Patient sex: F
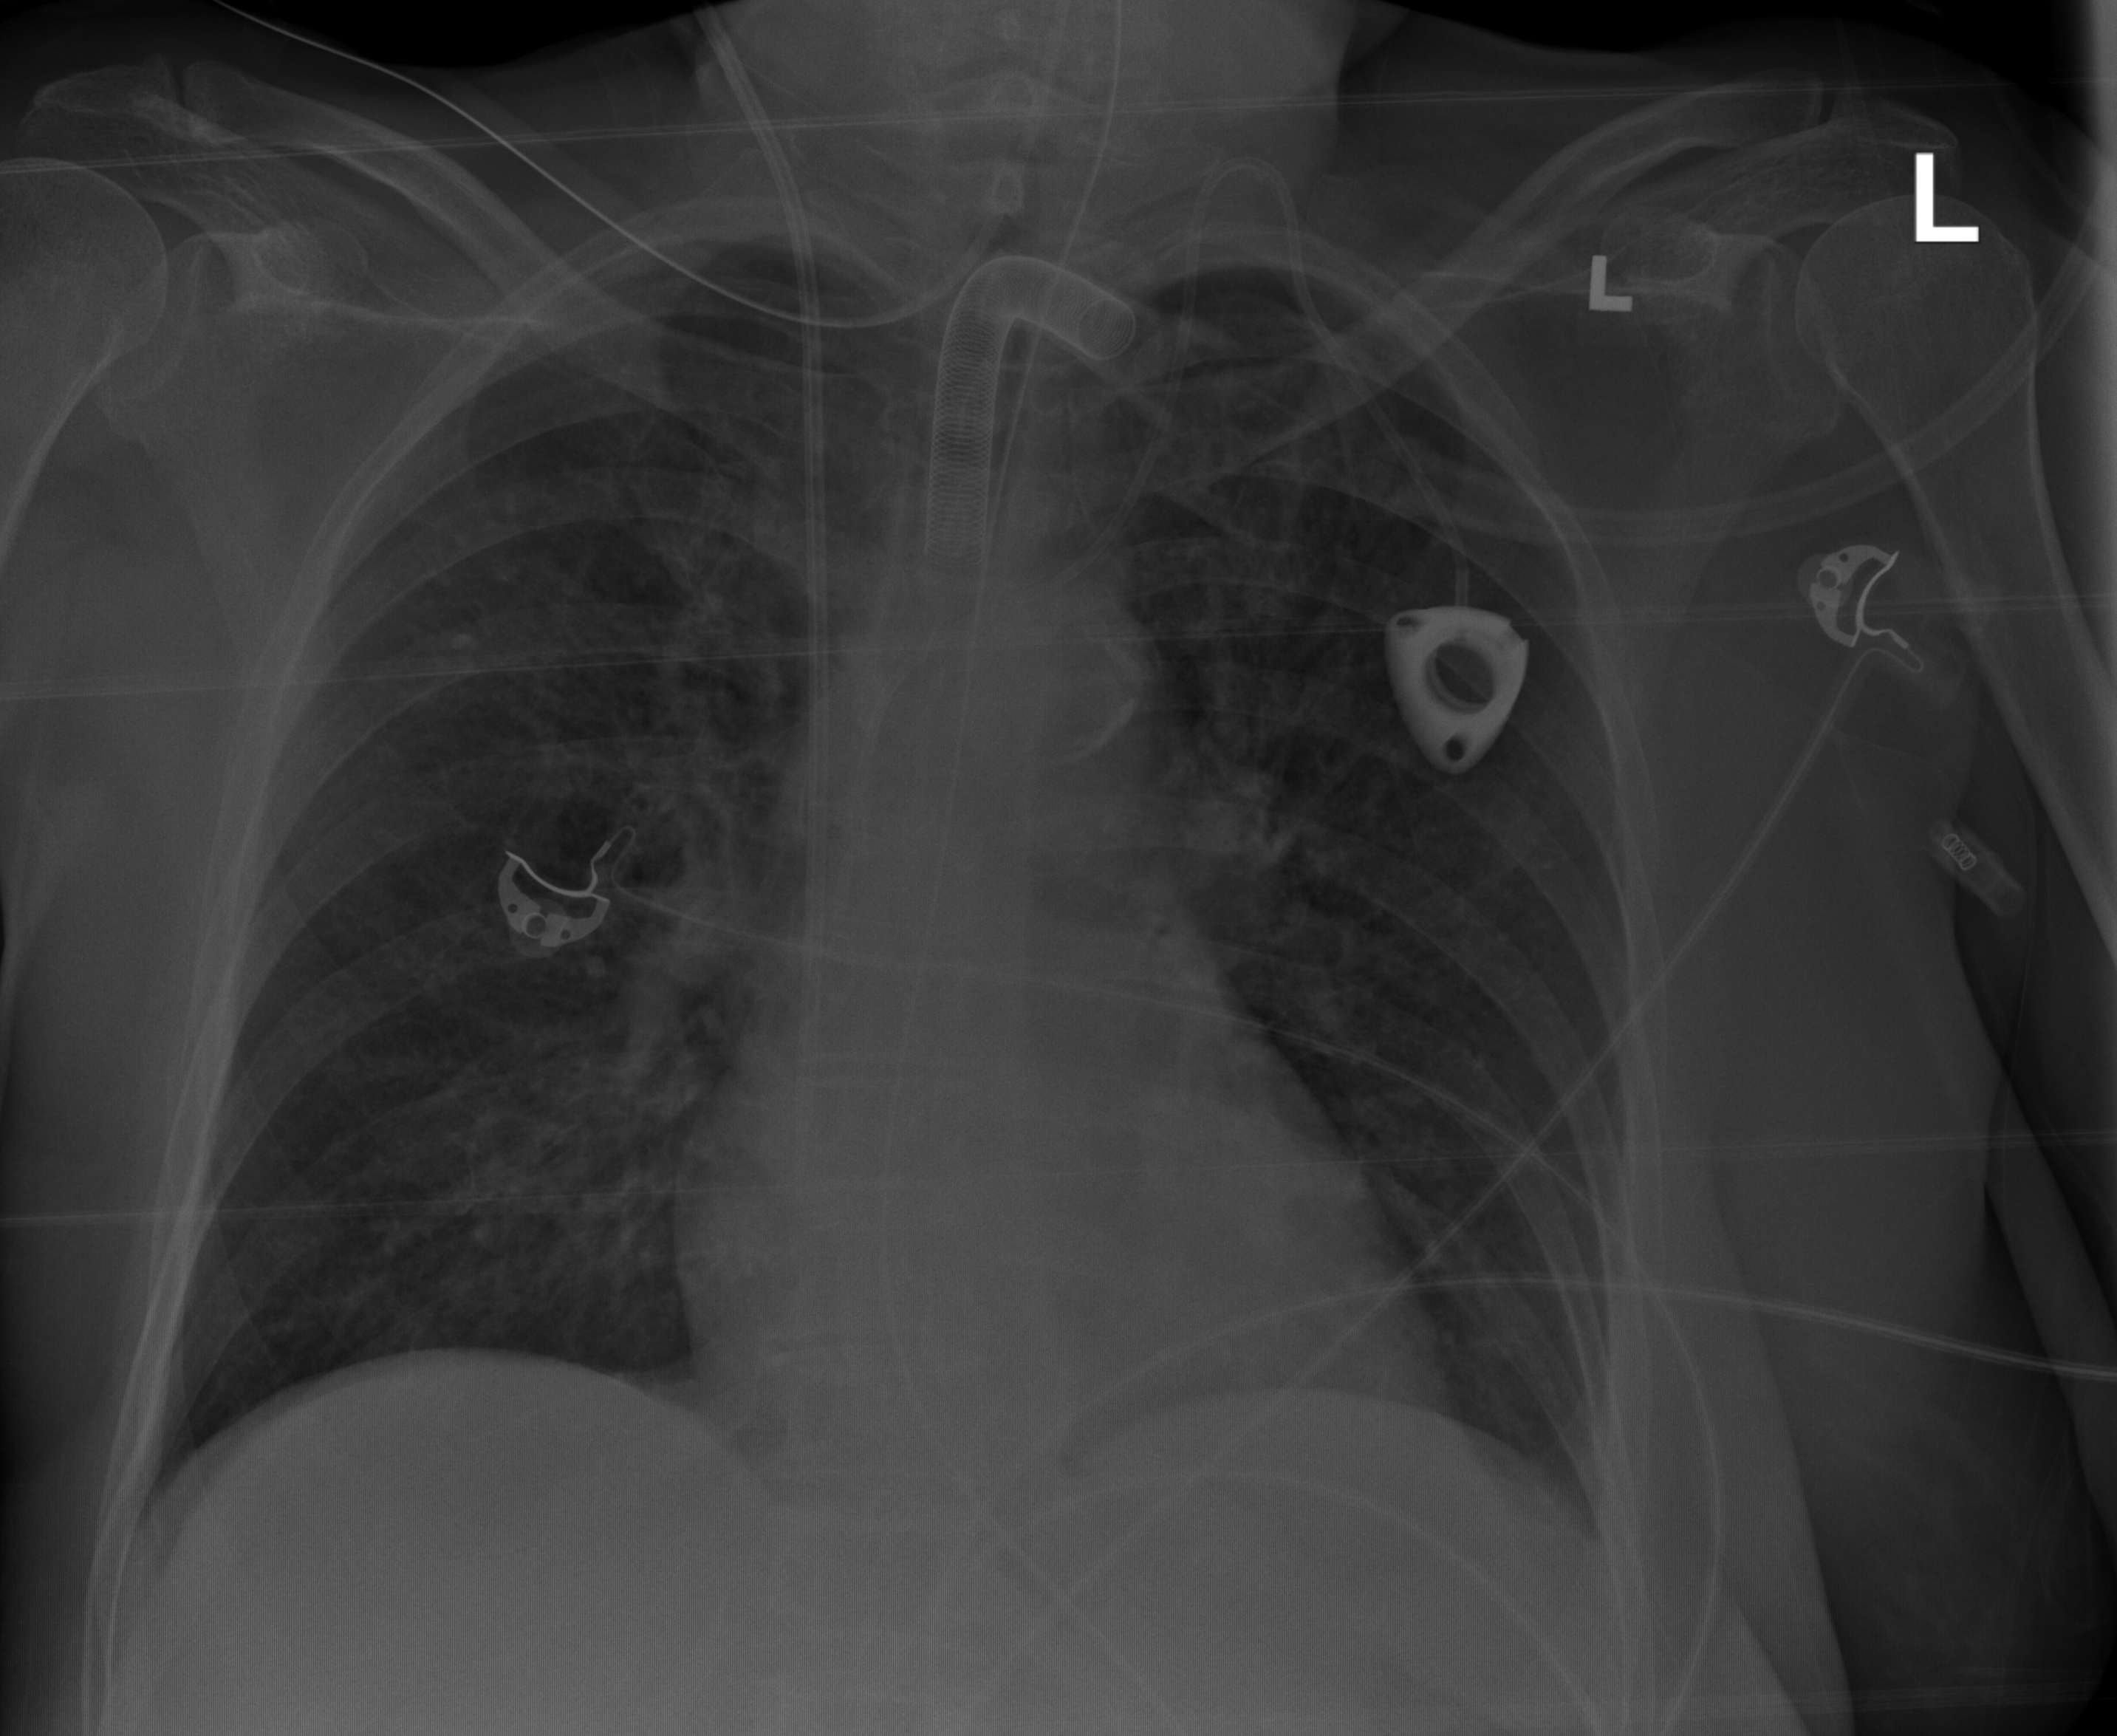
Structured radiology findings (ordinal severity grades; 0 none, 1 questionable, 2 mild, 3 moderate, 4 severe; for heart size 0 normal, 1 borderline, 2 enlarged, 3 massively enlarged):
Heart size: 0
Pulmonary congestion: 0
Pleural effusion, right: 0
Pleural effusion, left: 0
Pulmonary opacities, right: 1
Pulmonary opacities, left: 0
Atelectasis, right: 0
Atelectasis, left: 0